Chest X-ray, PA view. Patient: 62 years old, sex F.
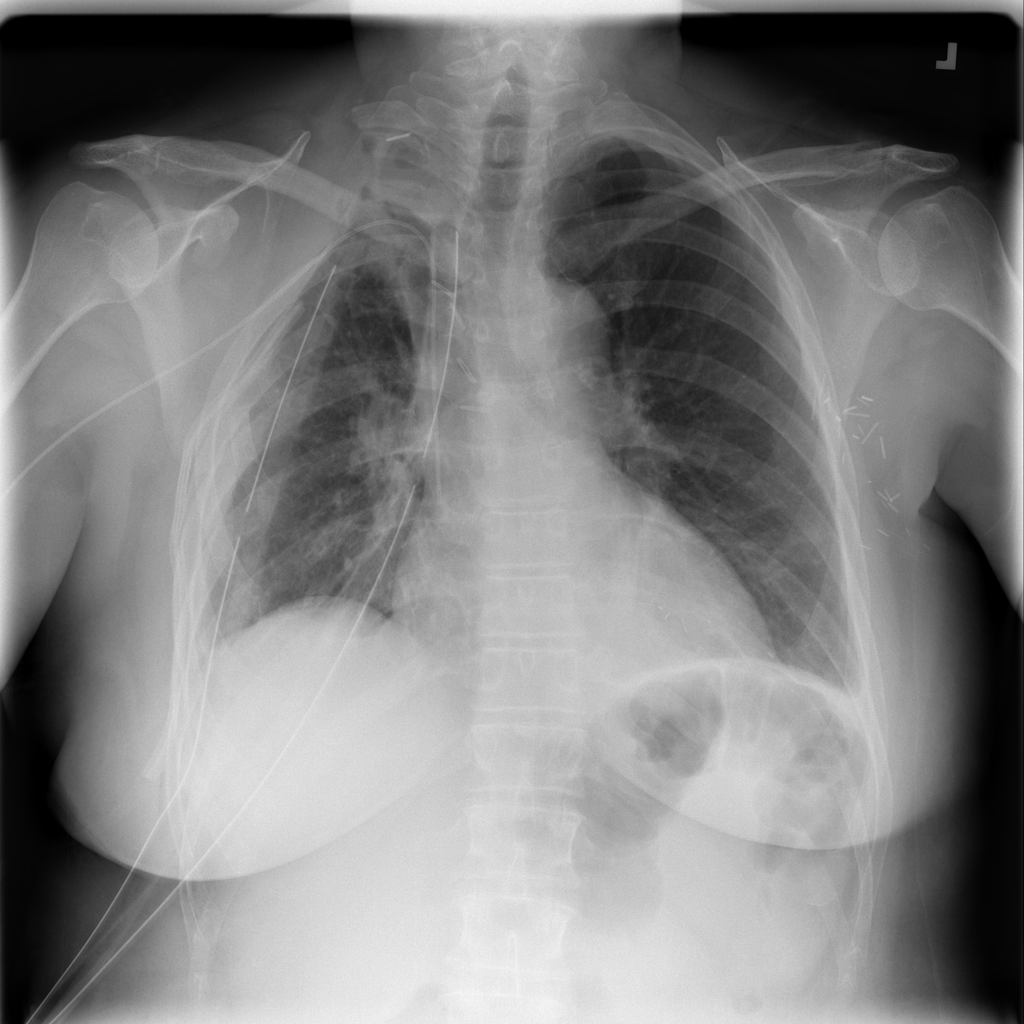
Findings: No Finding